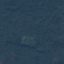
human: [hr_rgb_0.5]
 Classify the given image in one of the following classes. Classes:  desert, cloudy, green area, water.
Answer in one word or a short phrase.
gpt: green area